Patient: sex M, age 68
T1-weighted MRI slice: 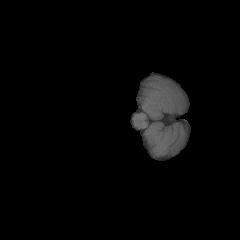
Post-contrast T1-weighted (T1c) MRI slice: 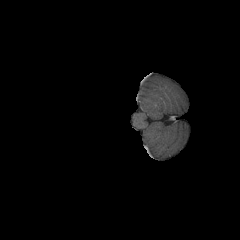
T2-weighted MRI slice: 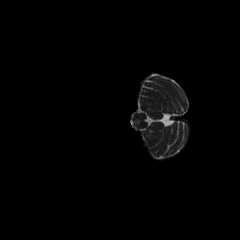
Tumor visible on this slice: no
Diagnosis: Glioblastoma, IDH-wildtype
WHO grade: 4